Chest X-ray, PA view. Patient: 15 years old, sex F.
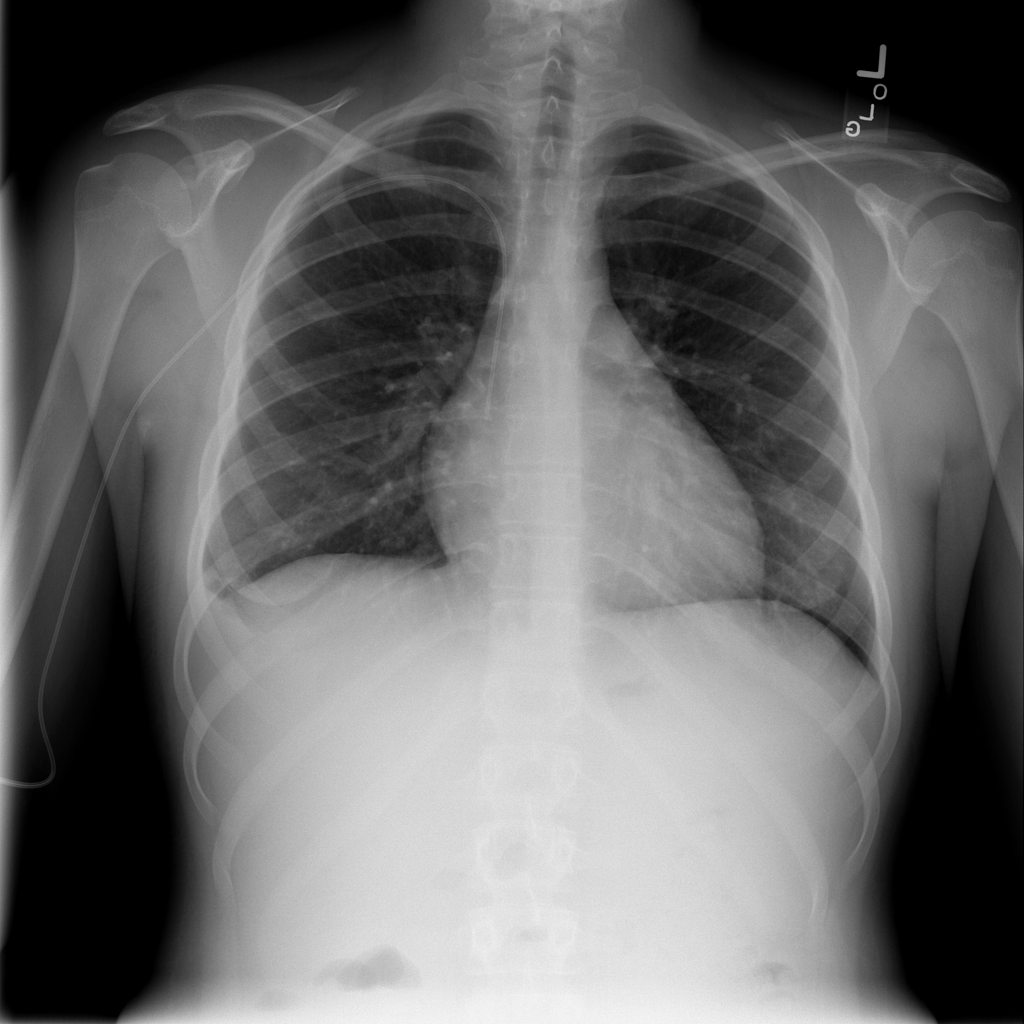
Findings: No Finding